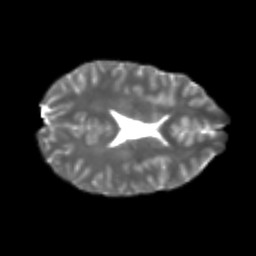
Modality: T2w
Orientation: axial
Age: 25
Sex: female
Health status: healthy
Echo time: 0.074 s